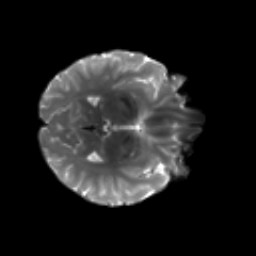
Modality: T2w
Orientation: axial
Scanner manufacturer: siemens
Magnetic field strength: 3 T
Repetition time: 4.16 s
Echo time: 0.0806 s